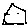
Label: house